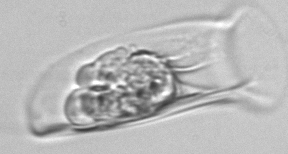
Label: Tintinnina